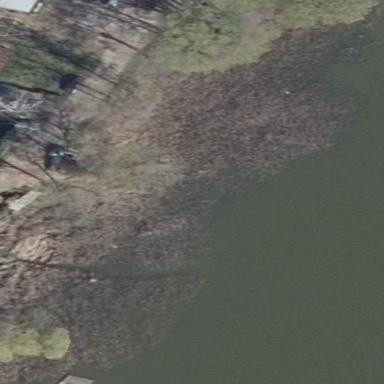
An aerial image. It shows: Reedbed in wetland area.